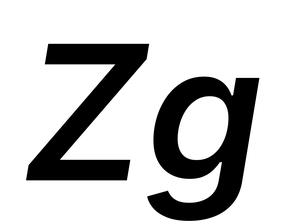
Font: Inter-Italic_SemiBold_Italic